Question: I want when hovering on yellow box which has the class named 'card' the element which is a blue box that has a class named 'box' to appear. I have done that in css like this
'''
.box {
display: none;
}
.card:hover + .box {
display: inline-block;
position: absolute;
height: 30px;
width: 40px;
background-color: blue;
top: 114px;
right: 94px;
border-radius: 0px 0px 99px 99px;
}
'''
but it didn't work with me what is the problem ?
this is the sandbox link [https://codesandbox.io/s/quiet-water-yx1l3g?file=/src/styles.css:336-358[
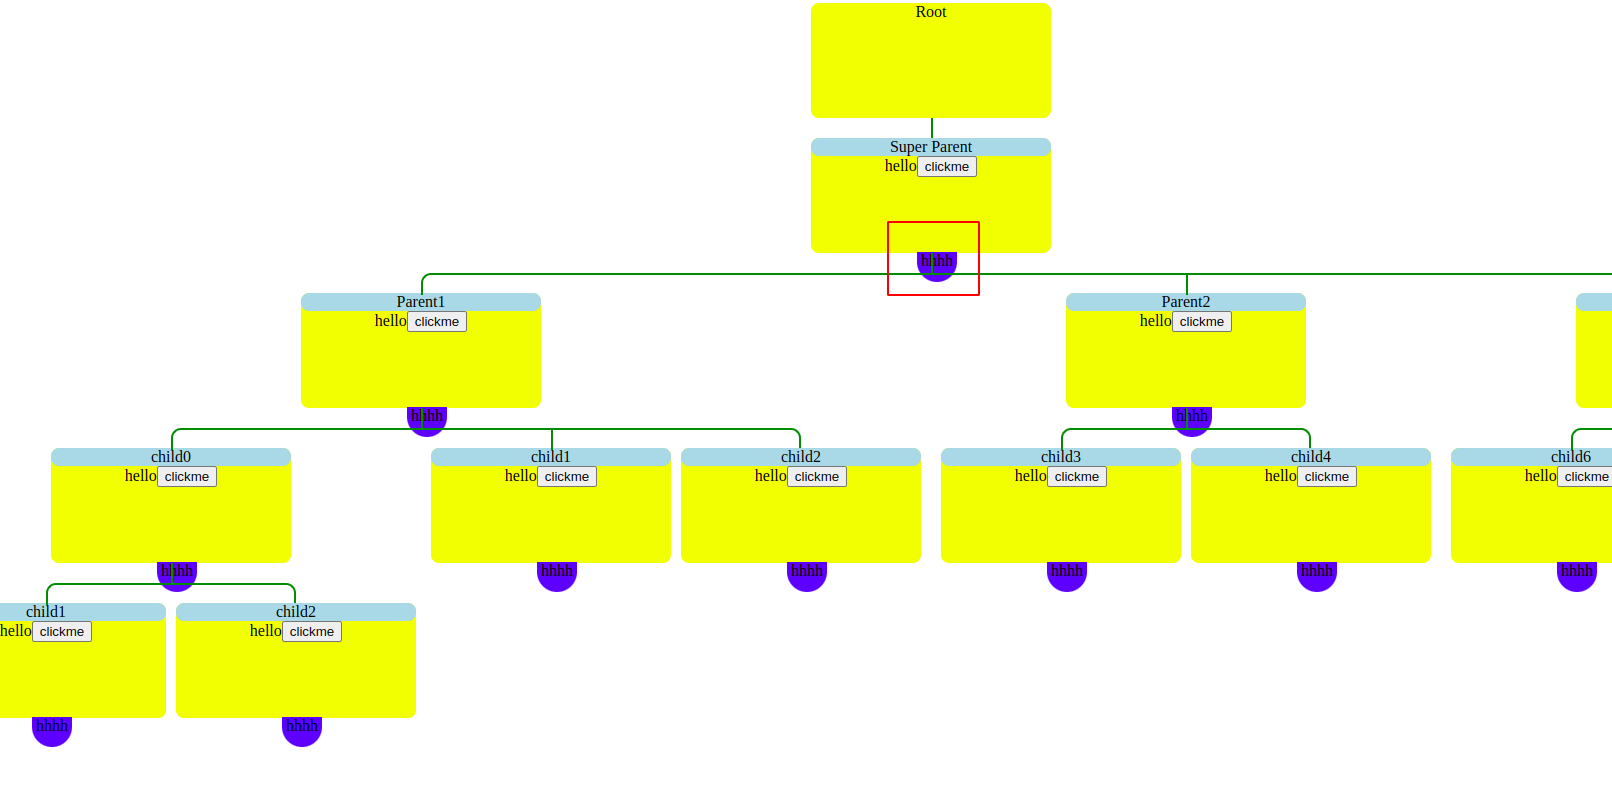
Answer: '''
.box {
display: none;
}
.card:hover .box {
display: inline-block;
position: absolute;
height: 30px;
width: 40px;
background-color: blue;
top: 114px;
right: 94px;
border-radius: 0px 0px 99px 99px;
}
'''